【题型】选择题　【知识点】解析几何　【难度】easy
如图，已知椭圆 \(C\) 的中心为原点 \(O\)，\(F(-2\sqrt{5},0)\) 为椭圆 \(C\) 的左焦点，\(P\) 为椭圆 \(C\) 上一点，满足 \(|OP| = |OF|\)，且 \(|PF| = 4\)，则椭圆 \(C\) 的方程为（  ）

\noindent
A. \(\frac{x^2}{25} + \frac{y^2}{5} = 1\) \quad
B. \(\frac{x^2}{45} + \frac{y^2}{25} = 1\) \quad
C. \(\frac{x^2}{30} + \frac{y^2}{10} = 1\) \quad
D. \(\frac{x^2}{36} + \frac{y^2}{16} = 1\)
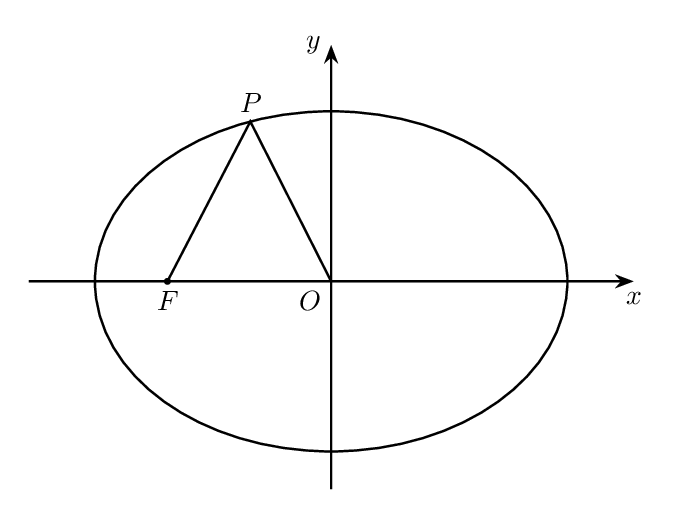
【解答】
\noindent
【答案】D\\[6pt]
【分析】设椭圆的右焦点为 \(F'\)，连接 \(PF'\)，由 \(|OP| = |OF| = |OF'|\) 可得 \(PF \perp PF'\)，可求得 \(|PF'| = 8\)，由椭圆的定义可求得 \(a = 6\)，利用 \(a,b,c\) 之间的关系可求得 \(b^2\)，即可得到答案。\\[6pt]
【详解】如图，设椭圆的右焦点为 \(F'\)，则 \(F'(2\sqrt{5},0)\)，连接 \(PF'\)，\\
因为 \(|OP| = |OF| = |OF'|\)，所以 \(PF \perp PF'\)，\\
所以 \(|PF'| = \sqrt{|FF'|^2 - |PF|^2} = \sqrt{(4\sqrt{5})^2 - 4^2} = 8\)，\\
由椭圆的定义可得 \(2a = |PF| + |PF'| = 12\)，则 \(a = 6\)，\\
又因为 \(c = |OF| = 2\sqrt{5}\)，所以 \(b^2 = a^2 - c^2 = 6^2 - (2\sqrt{5})^2 = 16\)，\\
所以椭圆 \(C\) 的方程为 \(\frac{x^2}{36} + \frac{y^2}{16} = 1\)，

\noindent
故选：D

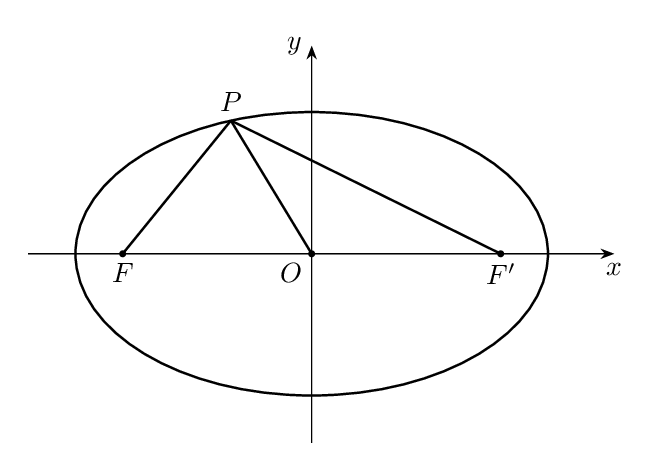